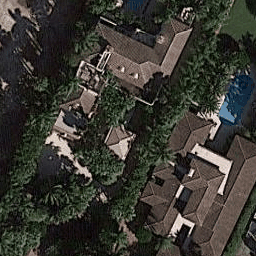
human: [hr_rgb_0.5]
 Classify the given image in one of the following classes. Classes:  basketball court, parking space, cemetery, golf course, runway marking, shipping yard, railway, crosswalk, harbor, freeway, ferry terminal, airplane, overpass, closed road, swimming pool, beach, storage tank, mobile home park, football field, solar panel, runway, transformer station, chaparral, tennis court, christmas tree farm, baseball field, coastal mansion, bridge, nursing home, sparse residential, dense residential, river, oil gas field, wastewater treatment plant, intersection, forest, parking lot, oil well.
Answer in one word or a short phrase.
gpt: coastal mansion